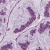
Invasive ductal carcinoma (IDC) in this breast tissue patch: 1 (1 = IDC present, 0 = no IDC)